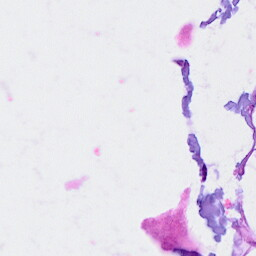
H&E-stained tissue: Breast